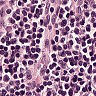
Metastatic tissue present: no